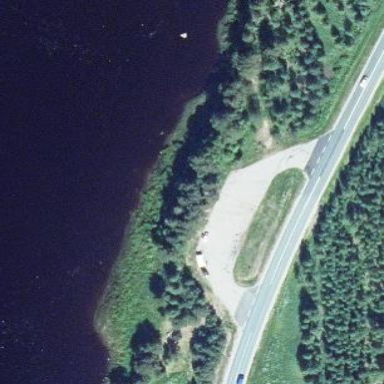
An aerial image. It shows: Rest area along the road.